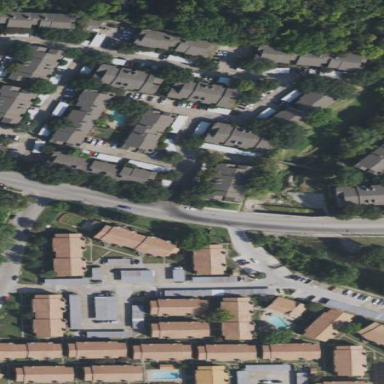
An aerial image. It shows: Residential area with apartments.